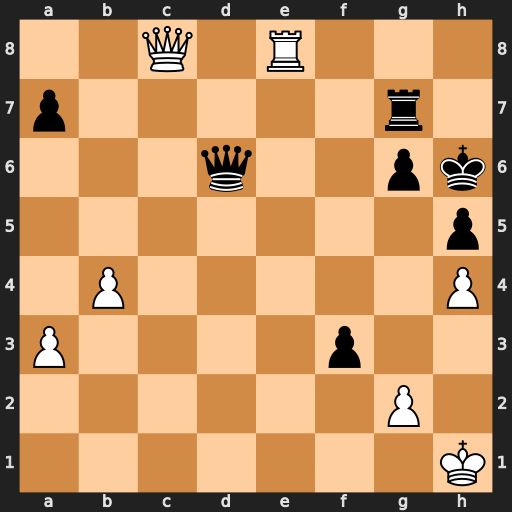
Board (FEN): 2Q1R3/p5r1/3q2pk/7p/1P5P/P4p2/6P1/7K
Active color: w
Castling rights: -
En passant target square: -
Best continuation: Rh8+ Rh7 Qc1+